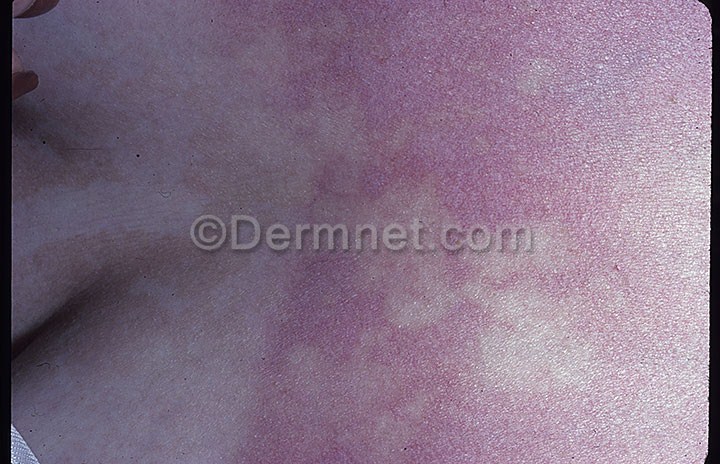
Disease: Tinea Ringworm Candidiasis and other Fungal Infections